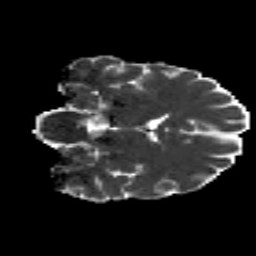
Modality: MD
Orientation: coronal
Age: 31
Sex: male
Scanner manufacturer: siemens
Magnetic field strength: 3 T
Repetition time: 8.8 s
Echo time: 0.085 s